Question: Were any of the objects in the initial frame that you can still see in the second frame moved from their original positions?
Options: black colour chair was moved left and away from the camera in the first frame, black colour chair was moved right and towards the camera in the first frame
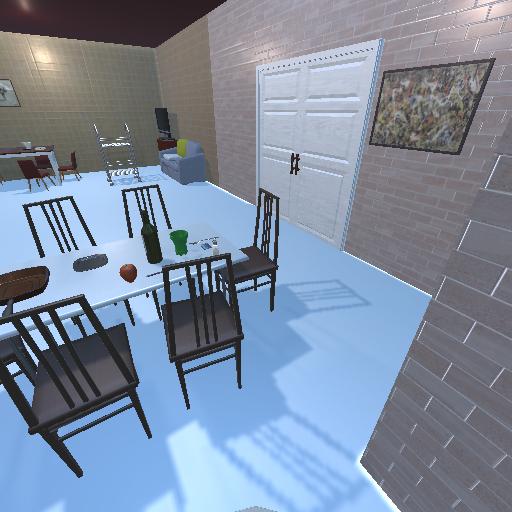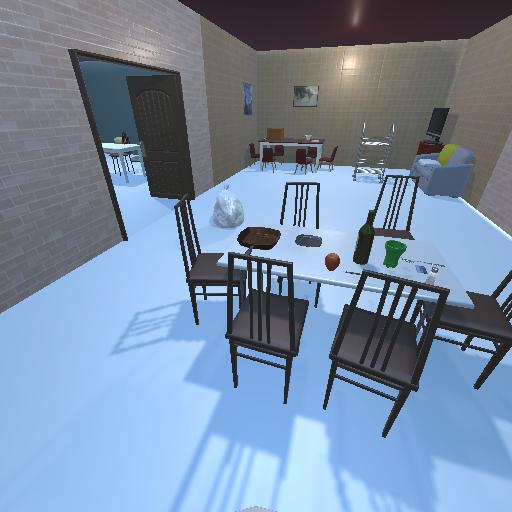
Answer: black colour chair was moved left and away from the camera in the first frame